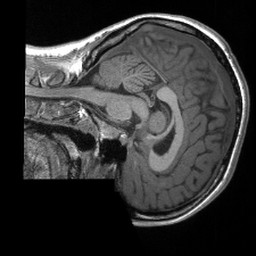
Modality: T1w
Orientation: sagittal
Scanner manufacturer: siemens
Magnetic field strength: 3 T
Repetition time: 2.4 s
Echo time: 0.00213 s